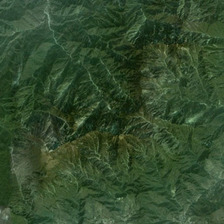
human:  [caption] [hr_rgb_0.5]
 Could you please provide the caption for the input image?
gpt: it is a majestic mountain with a narrow footpath traverses on its one side .

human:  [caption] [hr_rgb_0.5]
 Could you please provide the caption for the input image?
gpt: we can see the yellow green mountainpeak among green mountains .

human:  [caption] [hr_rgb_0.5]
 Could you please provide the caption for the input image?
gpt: we can see the yellow green mountainpeak among green mountains .

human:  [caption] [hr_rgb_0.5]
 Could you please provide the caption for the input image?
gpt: we can see the yellow green mountainpeak among green mountains .

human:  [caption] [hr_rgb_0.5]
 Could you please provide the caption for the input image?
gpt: it is a piece of irregular green mountains .